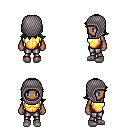
a pixel art fantasy rpg character, female body template, human, dark skin, gold chest armor, metal pants, green loose hair, chain hood, white slippers, four views (front, back, left, right), 2x2 character sprite sheet, small pixel art, hard edges, no anti-aliasing